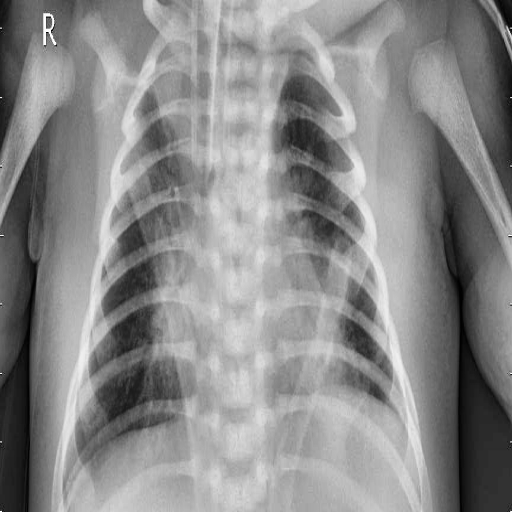
Finding: PNEUMONIA